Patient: sex M, age 58
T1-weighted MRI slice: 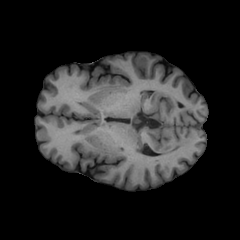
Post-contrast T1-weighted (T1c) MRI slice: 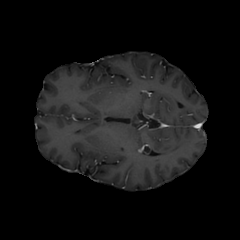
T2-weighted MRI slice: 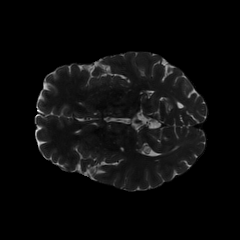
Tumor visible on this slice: no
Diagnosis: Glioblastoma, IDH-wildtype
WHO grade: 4